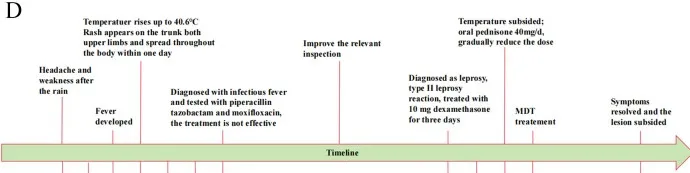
Patient clinical photos after treatment and disease timeline. (D) Patient's illness timeline.
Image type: chart (chart)